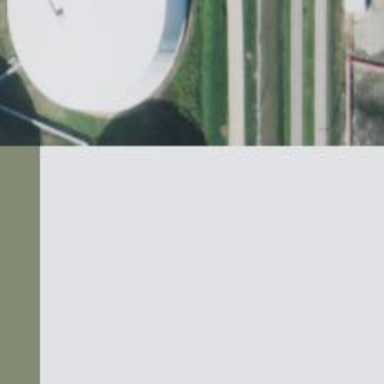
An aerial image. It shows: Storage tank building.